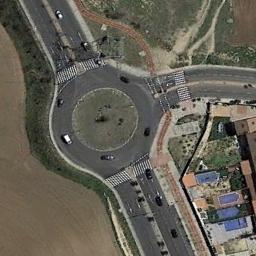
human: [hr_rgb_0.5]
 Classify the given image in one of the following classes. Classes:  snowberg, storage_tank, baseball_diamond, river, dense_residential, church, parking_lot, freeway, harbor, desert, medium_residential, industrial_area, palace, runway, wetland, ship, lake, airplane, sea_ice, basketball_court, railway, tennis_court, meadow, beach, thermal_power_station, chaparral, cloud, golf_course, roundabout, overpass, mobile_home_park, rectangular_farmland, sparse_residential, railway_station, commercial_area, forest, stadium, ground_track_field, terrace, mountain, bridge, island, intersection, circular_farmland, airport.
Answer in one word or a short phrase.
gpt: roundabout